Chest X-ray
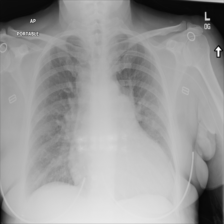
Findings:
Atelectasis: negative
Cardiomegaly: negative
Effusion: negative
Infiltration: negative
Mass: negative
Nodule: negative
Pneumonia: negative
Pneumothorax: negative
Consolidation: negative
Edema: negative
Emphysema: negative
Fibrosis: negative
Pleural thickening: negative
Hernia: negative